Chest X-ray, AP view. Patient: 87 years old, sex M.
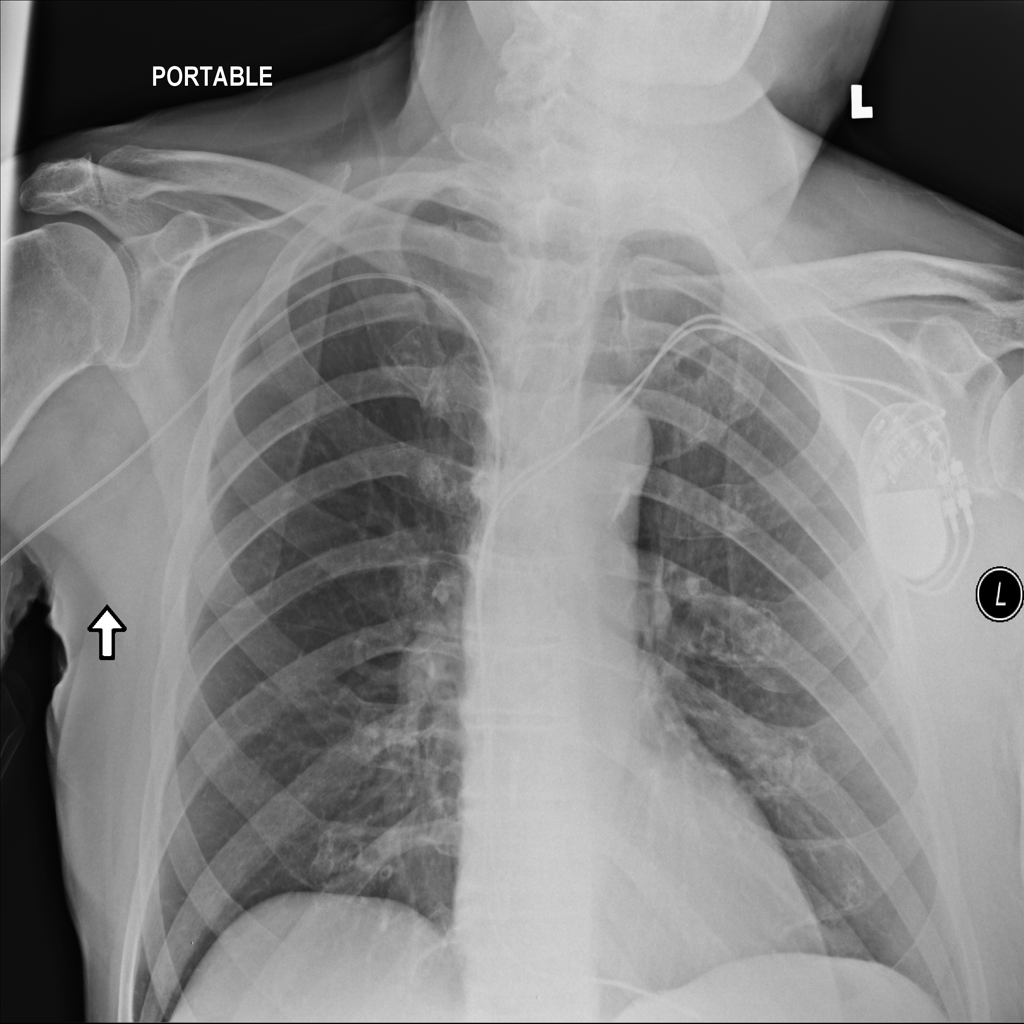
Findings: No Finding